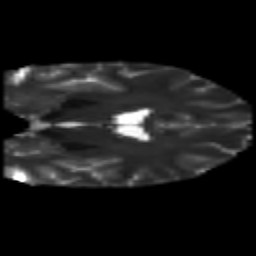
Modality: T2w
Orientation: coronal
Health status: healthy
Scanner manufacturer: philips
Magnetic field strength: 3 T
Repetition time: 6.964 s
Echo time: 0.092 s